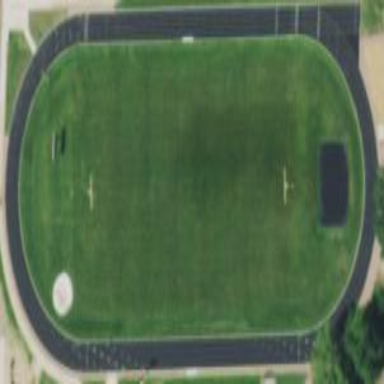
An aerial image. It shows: Track on asphalt surface for leisure land.